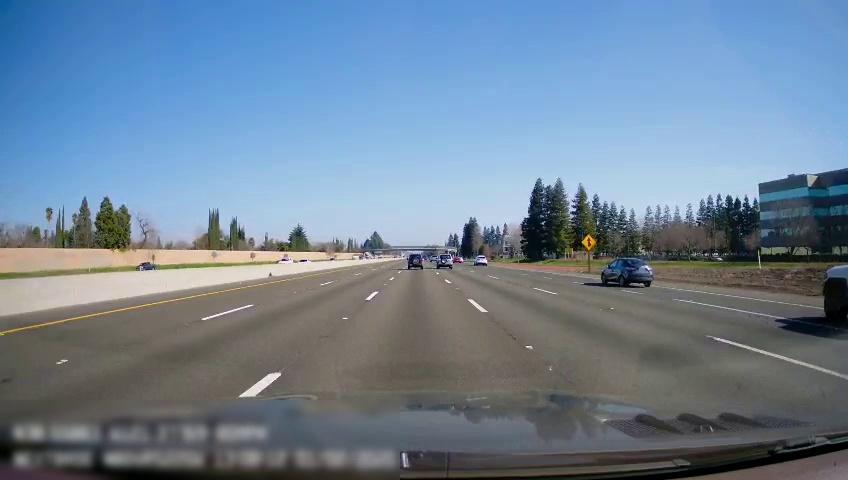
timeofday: Day
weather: Sunny
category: Drivable Space
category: Vehicles | SUV
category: Vehicles | SUV
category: Vehicles | Truck
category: Vehicles | SUV
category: Vehicles | Car
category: Vehicles | SUV
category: Vehicles | Car
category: Vehicles | Car
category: Lanes | Current Lane
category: Lanes | Alternate Lane
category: Lanes | Alternate Lane
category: Lanes | Alternate Lane
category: Lanes | Alternate Lane
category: Lanes | Alternate Lane
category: Lanes | Alternate Lane
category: Traffic | Signs